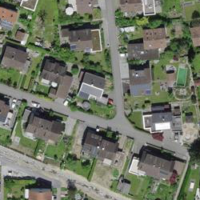
EUNIS habitat code: 55
Species observed at this site:
Vitis vinifera